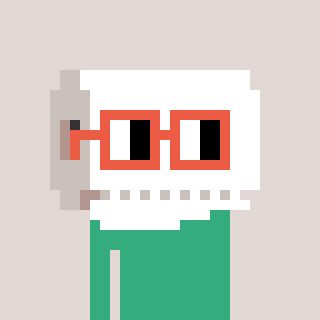
a pixel art character with square orange glasses, a toiletpaper-full-shaped head and a teal-colored body on a warm background